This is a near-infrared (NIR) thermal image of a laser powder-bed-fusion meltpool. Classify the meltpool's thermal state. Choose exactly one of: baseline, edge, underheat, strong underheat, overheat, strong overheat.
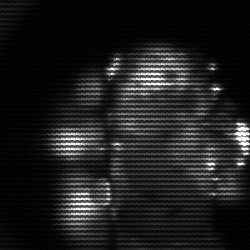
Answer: strong underheat